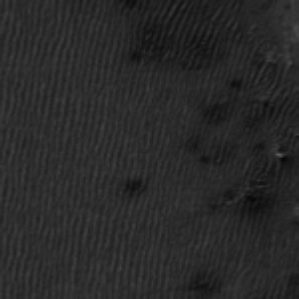
Label: frost